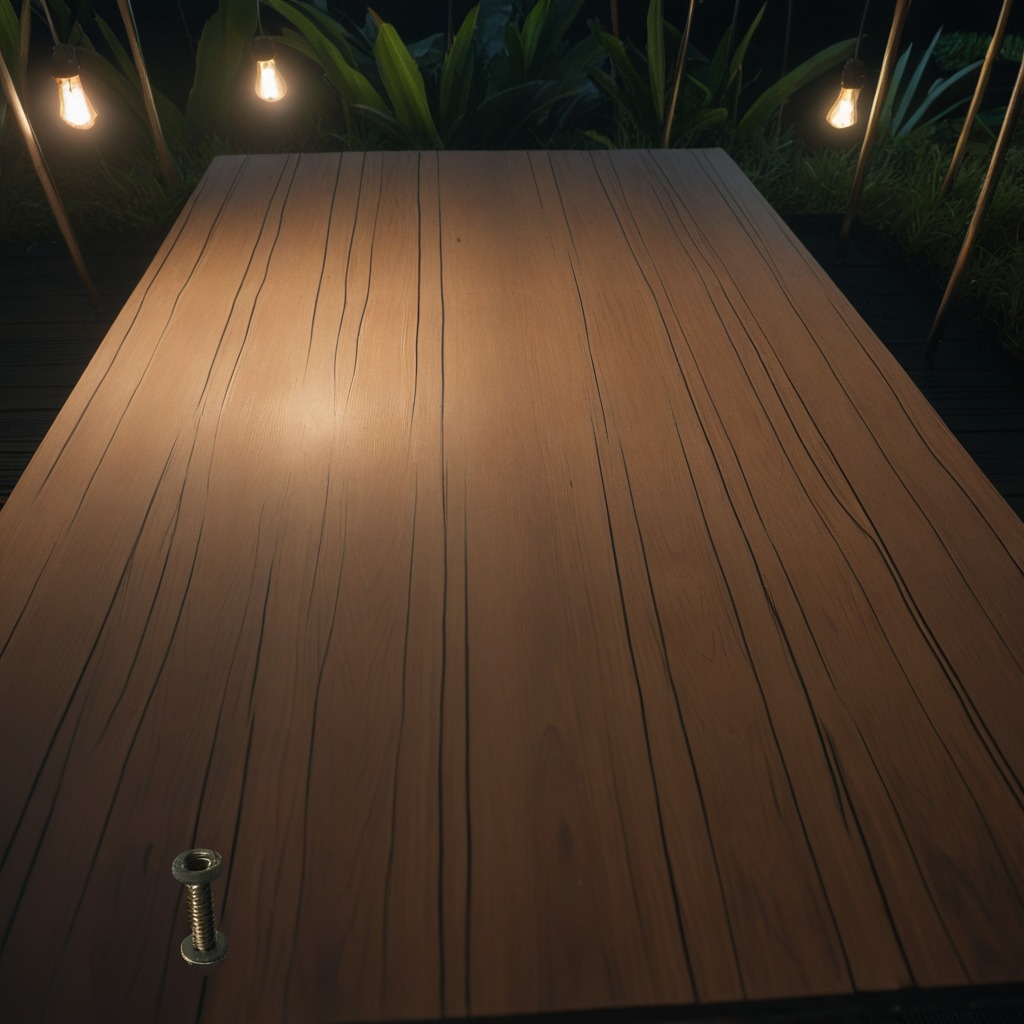
A metal screw is lying on the wooden table inside a jungle field workshop tent at night.